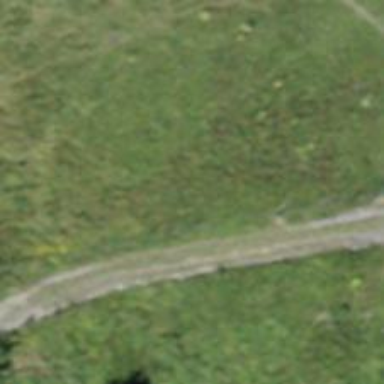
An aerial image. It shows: Connection type piste.